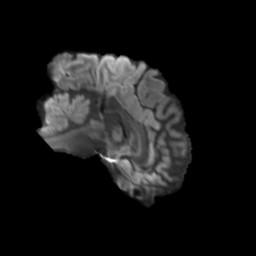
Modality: T2w
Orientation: sagittal
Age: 41
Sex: male
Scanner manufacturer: siemens
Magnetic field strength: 3 T
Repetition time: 3.23 s
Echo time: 0.0892 s